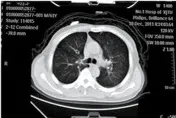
Primary lung tumor and interstitial pneumonia prior to and following treatment. 30 days subsequent to the last administration of gefitinib, the therapeutic effect was partial response.
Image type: radiology (ct)